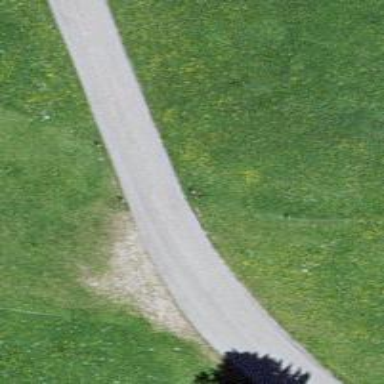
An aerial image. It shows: Unclassified road with asphalt surface.